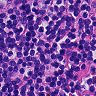
Metastatic tissue present: no